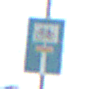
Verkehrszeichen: SackgasseRadverkehrDurchlaessig
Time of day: SunriseSunset
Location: Outdoor (RoadRail)
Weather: PartlyCloudy
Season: NotSpecified
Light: Natural